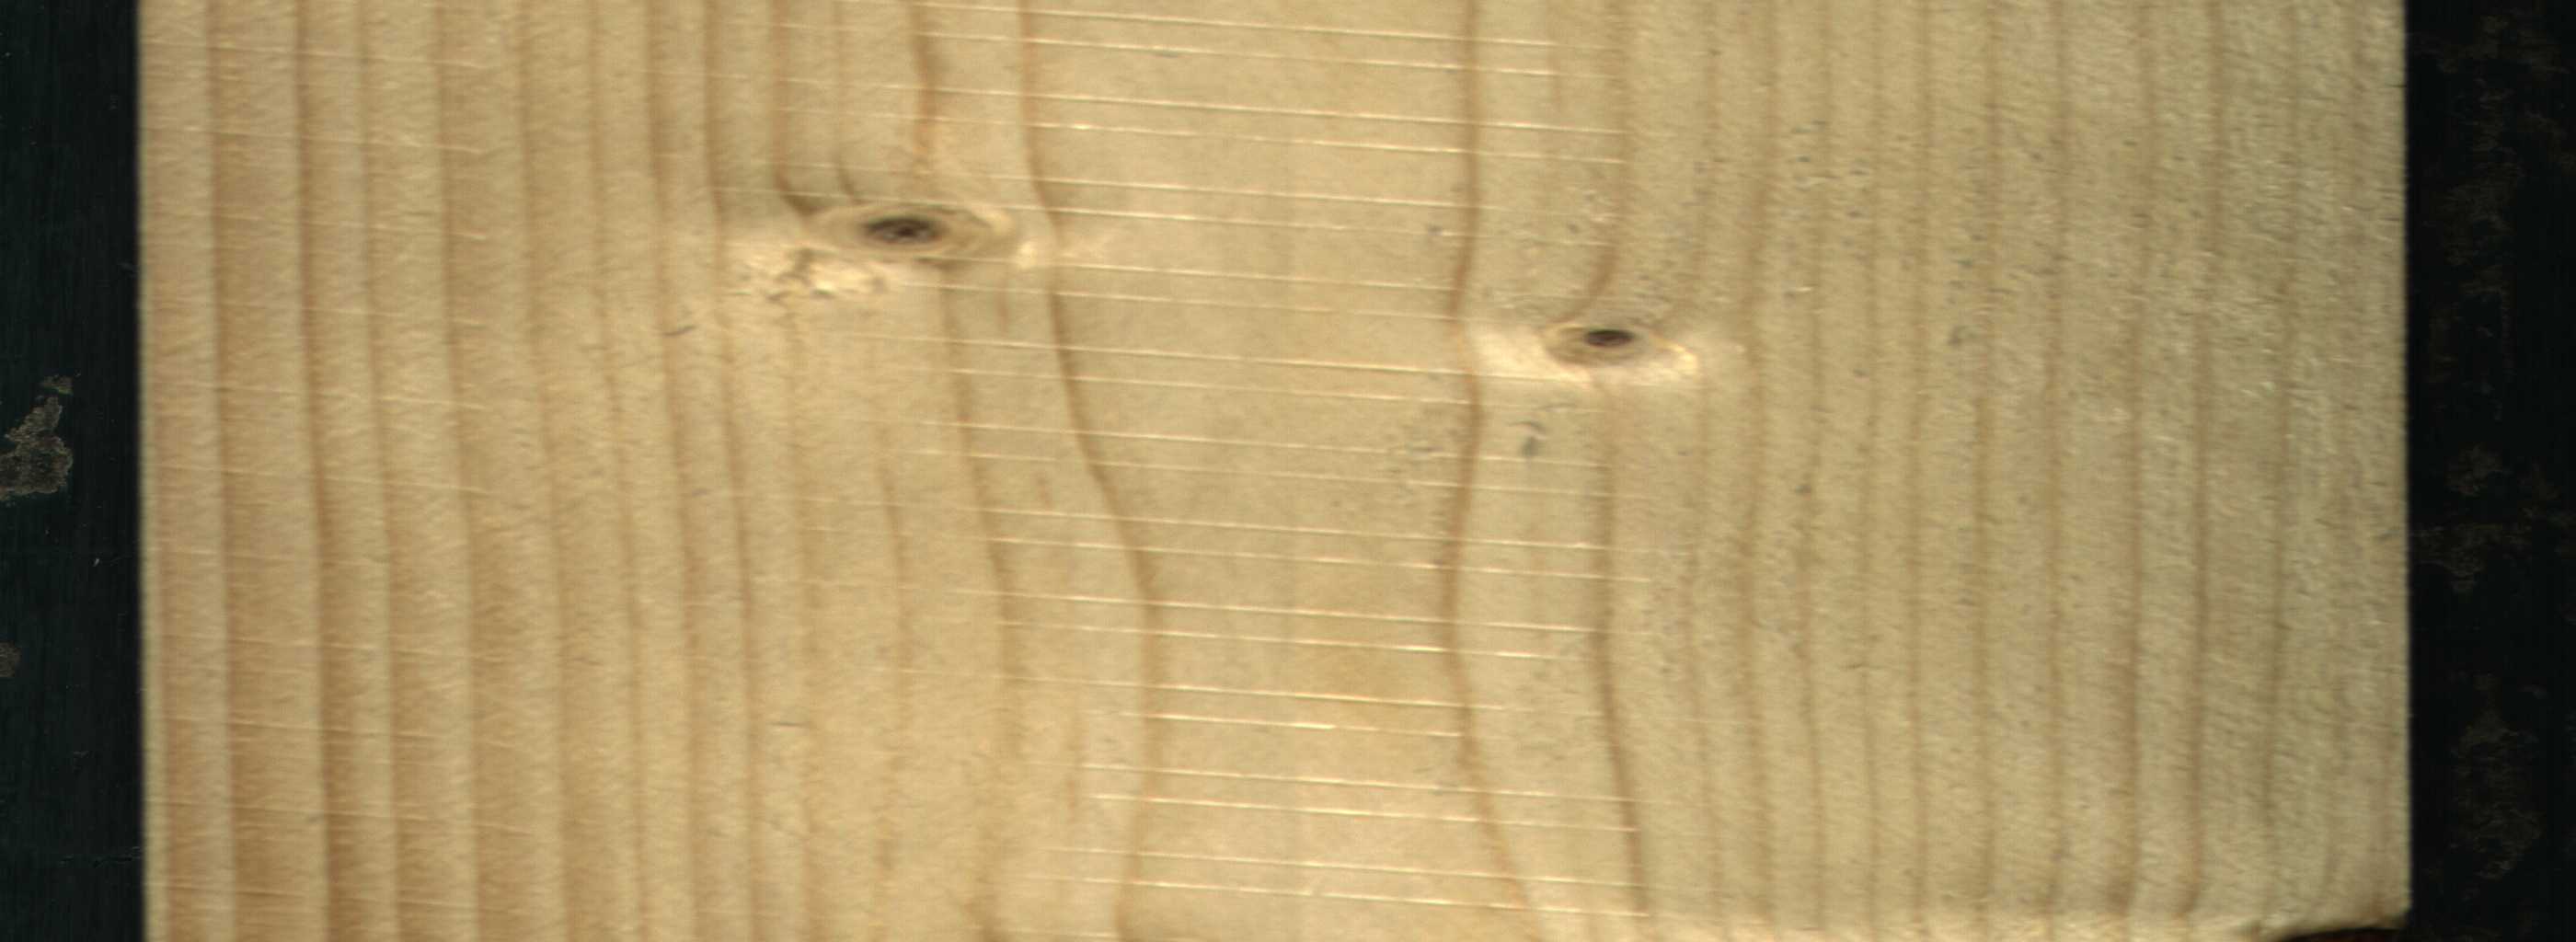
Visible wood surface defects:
Knot_missing
Live_Knot
Live_Knot